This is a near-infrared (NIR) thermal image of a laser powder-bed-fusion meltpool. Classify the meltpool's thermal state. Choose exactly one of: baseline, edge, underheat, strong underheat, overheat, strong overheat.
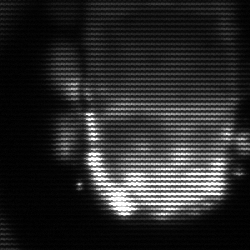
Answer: baseline